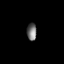
Tissue: prostate
Cell type: T cells
Senescence score: 0.2865
Nuclear area (px): 167
Mean DAPI intensity: 112.234